Lunar surface albedo tile
Center latitude: -33.801
Center longitude: -34.511
Resolution (meters per pixel, mean): 124.39
Tile area (km^2): 15151.37
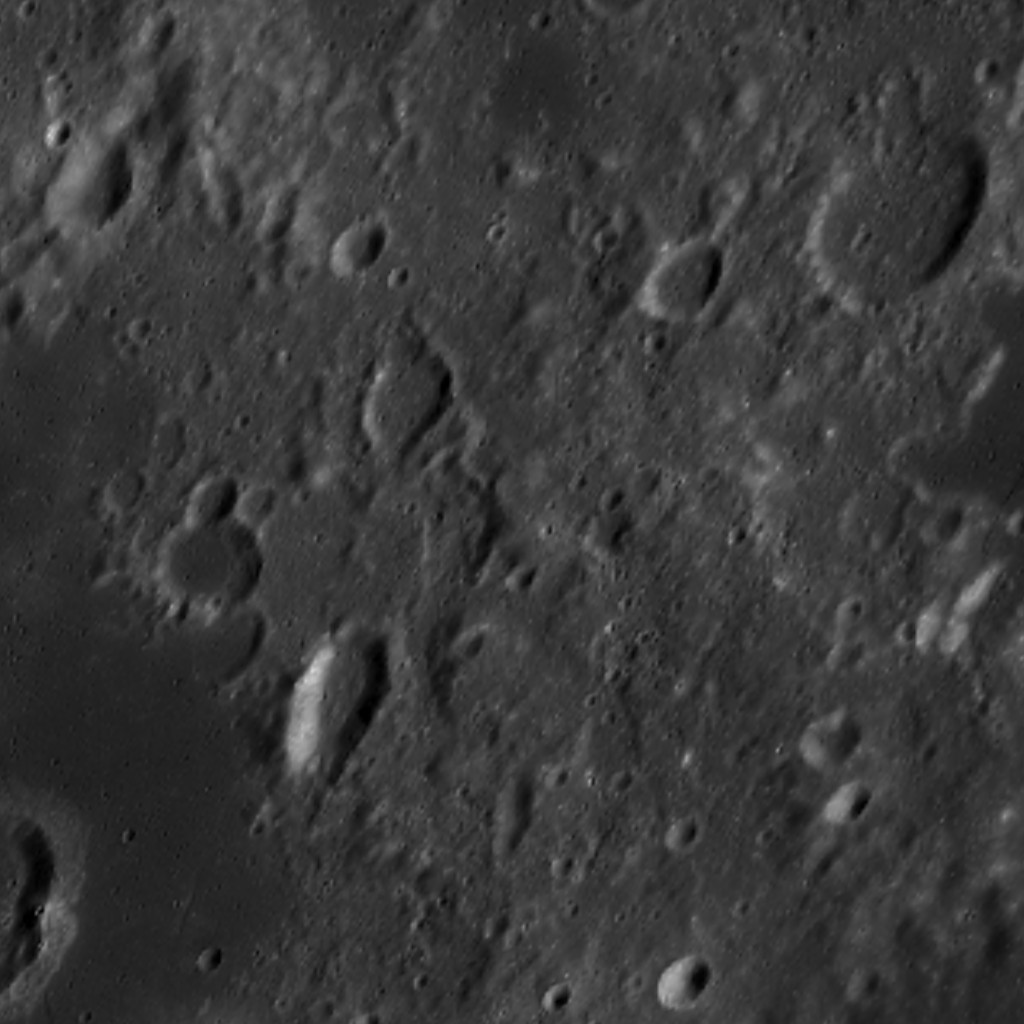